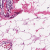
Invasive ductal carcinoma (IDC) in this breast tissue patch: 0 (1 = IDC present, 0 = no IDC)